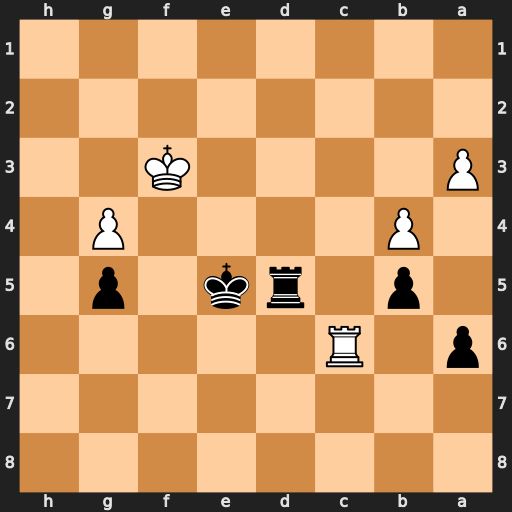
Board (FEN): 8/8/p1R5/1p1rk1p1/1P4P1/P4K2/8/8
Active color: b
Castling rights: -
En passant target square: -
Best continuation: Rd3+ Ke2 Rxa3